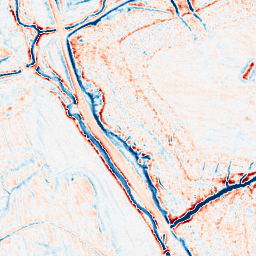
Category: edge_preserving
Decomposition family: anisotropic_diffusion
Decomposition parameters: iterations: 50
kappa: 50
gamma: 0.05
Upsampling method: cubic_mitchell
Upsampling parameters: scale: 8
Upsampling scale: 8